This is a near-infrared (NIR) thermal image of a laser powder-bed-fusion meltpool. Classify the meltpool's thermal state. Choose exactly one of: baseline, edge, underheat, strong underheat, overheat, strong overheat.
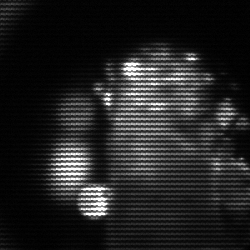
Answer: strong underheat